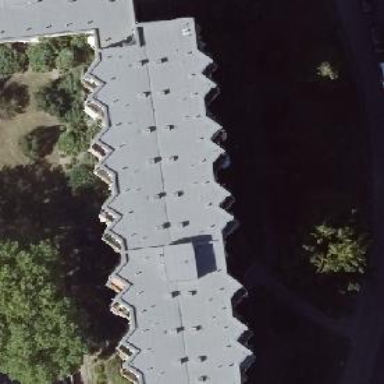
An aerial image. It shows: Building with apartments. The building has flat gray roof and yellow walls.